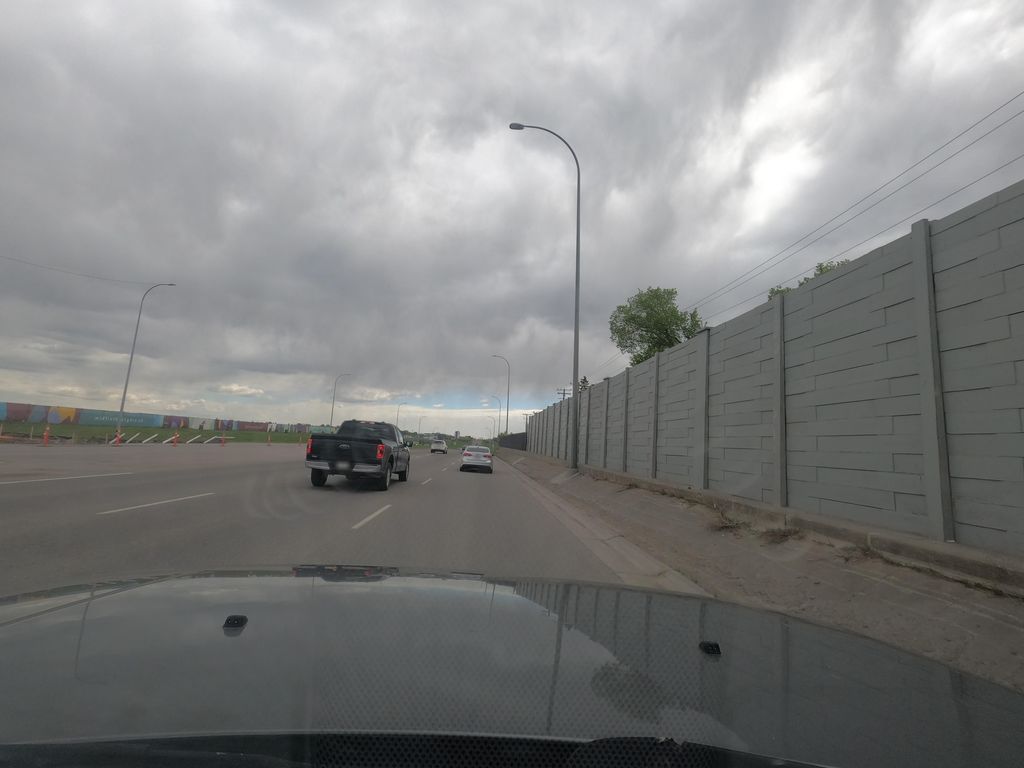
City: calgary